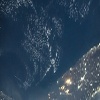
Label: water